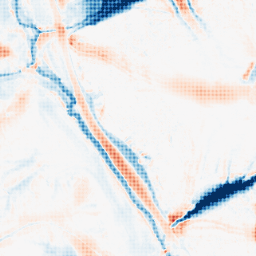
Category: morphological
Decomposition family: morphological
Decomposition parameters: operation: average
size: 20
Upsampling method: sinc_hamming
Upsampling parameters: scale: 8
kernel_size: 8
Upsampling scale: 8